Question: as in Title I have a Wp handcrafted plugin that interact between WP database and a bunch of scripts ( JS and PHP).
First of all my plugin structure consist of a script as usual parsed by Wp engine as a plugin, so that add a menu item that redirect to my internal web App.
Other stuff like CSS , UI libraries etc are imported with wp_enqueue.
Going straight to the problem, I just wanna make a php/JS script that fetch from a dedicated php snippet which gather data from a custom WP database that I created and plot them to a JS chart.
I tried and when test this in console.log() I got this:

The followings are scripts of interest.
'''
// utility script which query the internal DB (funzioniAccessoDB.php )
function groupContactsBySector() {
global $wpdb;
$tableName=$wpdb->prefix."poseidone_contatti";
$results= $wpdb->get_results("SELECT settore,COUNT(*) as 'contattiPerSettore' FROM $tableName GROUP BY settore",ARRAY_A);
return $results;
}
?>
'''
'''
// getDataForCharts.php
<?php
include_once("funzioniAccessoDB.php");
$data= groupContactsBySector();
//echo json_encode($data);
//echo $data;
?>
'''
'''
// charts-JS.js ( script to render charts with fetched data )
let ctx = document.getElementById("myChart");
let chart=new Chart(ctx, {
type: 'bar',
data: {
labels: ['Red', 'Blue', 'Yellow', 'Green', 'Purple', 'Orange'],
datasets: [{
label: '# of Votes',
data: [12, 19, 3, 5, 2, 3],
borderWidth: 1
}]
},
options: {
scales: {
y: {
beginAtZero: true
}
}
}
});
fetch("http://localhost/wordpress/wp-content/plugins/PoseidoneProject/getDataForCharts.php").
then((response) => { return response.text() } ).
then((data) => {
console.log(data);
}).
catch((error) => console.log(error));
'''
'''
// GESTORE-CONTATTI.php
<?php
include "funzioniAccessoDB.php";
function print_pagina_gestione_contatti() {
// INIZIO GESTIONE DIPENDENZE DI SCRIPTS E STILI CSS ESTERNI
wp_enqueue_script(
"tailwind-css-CDN",
"https://cdn.tailwindcss.com",
array(),
null,
false );
wp_enqueue_script(
"alpine-js",
"https://cdnjs.cloudflare.com/ajax/libs/alpinejs/2.3.0/alpine.js",
array(),
null,
false );
wp_enqueue_script(
"charts-js-CDN",
"https://cdn.jsdelivr.net/npm/chart.js",
array(),
null,
false);
wp_enqueue_script(
"toggleSidebar-script",
"/wp-content/plugins/PoseidoneProject/toggleBarScript.js",
array(),
null,
true );
wp_enqueue_script(
"charts-script",
"/wp-content/plugins/PoseidoneProject/charts-JS.js",
array(),
null,
false );
wp_enqueue_style(
"gestore-contatti-css",
"/wp-content/plugins/PoseidoneProject/styles.css",
array(),
null,
false );
?>
<h1>Pannello amministrazione contatti</h1>
<?php
if ( !isset($_GET["sezione"]) ) {
include_once("index.php");
}
switch ($_GET["sezione"]) {
case 'contattiClienti':
include_once("contattiClienti.php");
break;
case "gestioneContratti":
include_once("gestioneContratti.php");
break;
case "dashboard":
include_once("dashboard.php");
break;
case "home":
include_once("index.php");
break;
}
?>
<?php } ?>
'''
I'm sorry if this way to develop a plugin is not the proper way but I started from the ground by google-ing here and there.
I thought that probably it's related to scope or something like hooking the right part when load all the stuff, but i'm not sure.
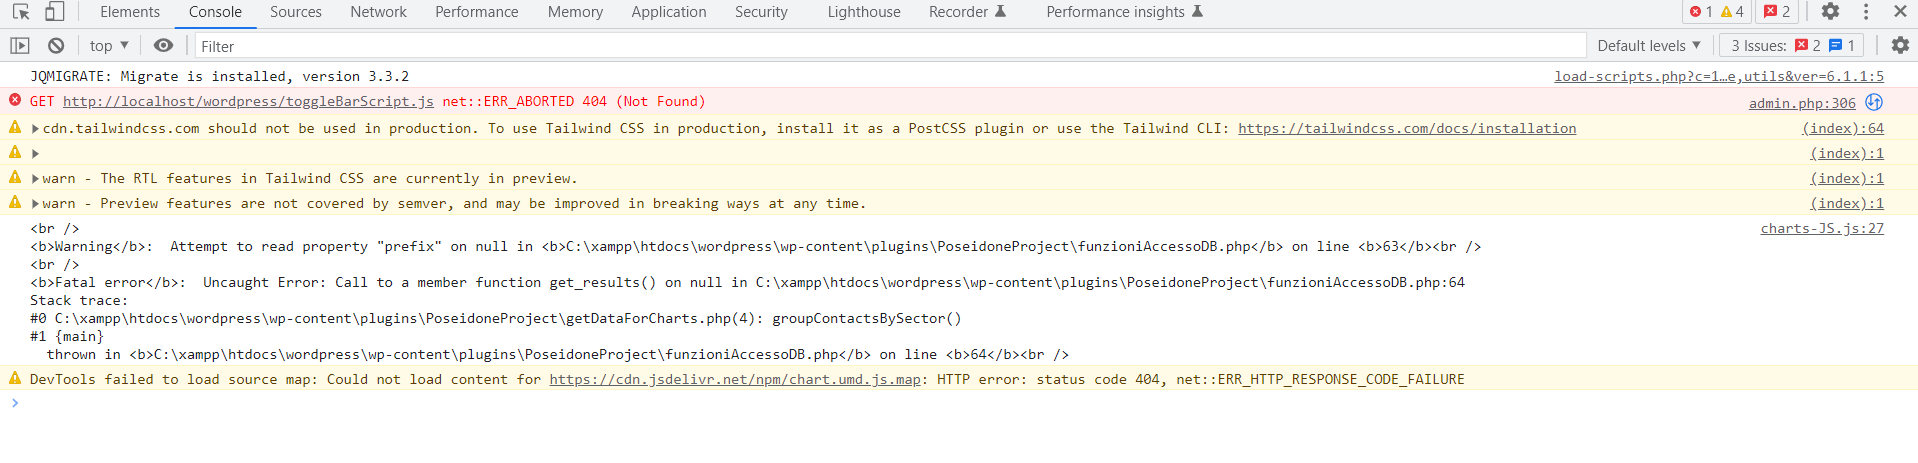
Answer: Thanks for the image fix link.
@ asiqur Rahman
It works wowww.
This technique allow me to develop in a more extended way my plugin.